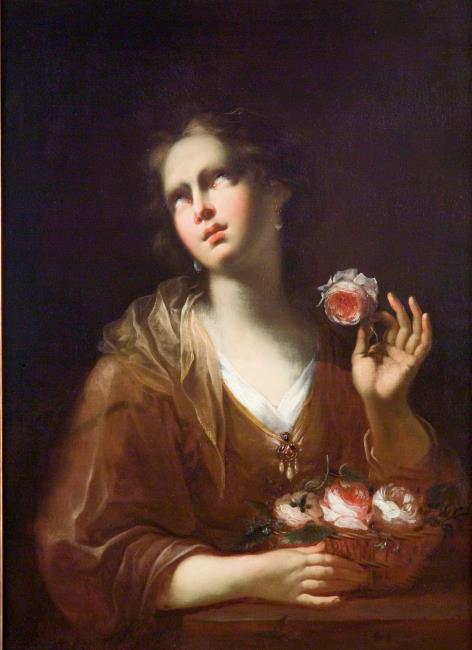
Title: Allegory of Smell
Artist: Michael Wenzel Halbax
Earliest date: 1690
Latest date: 1700
Genre: painting
Iconography: Smell
Keywords: smell (sense), young woman, flower in the hand